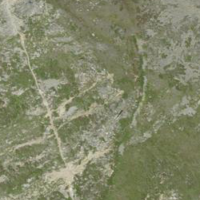
EUNIS habitat code: 31
Species observed at this site:
Cirsium heterophyllum
Gentianella campestris